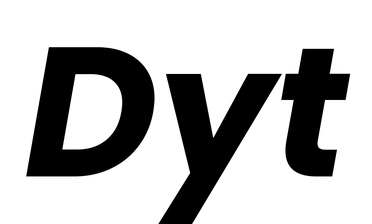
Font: Poppins-BoldItalic